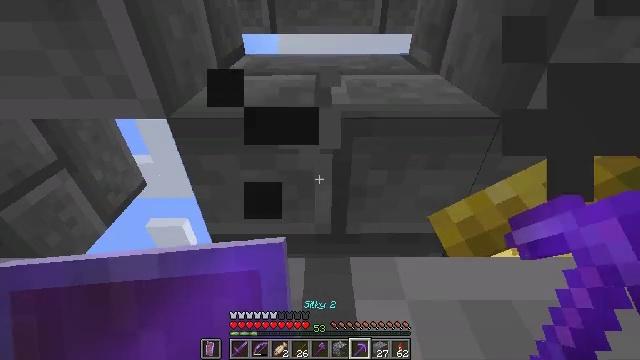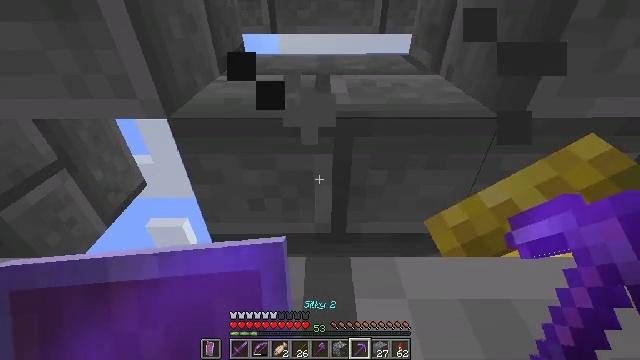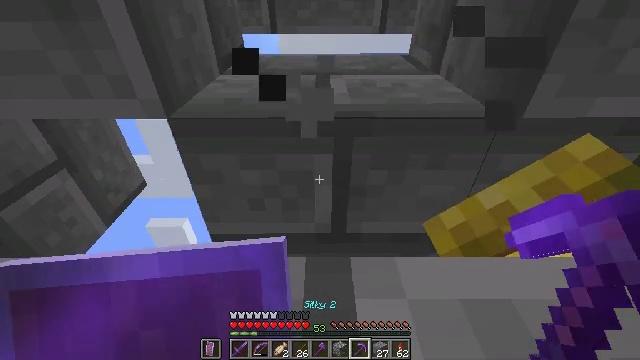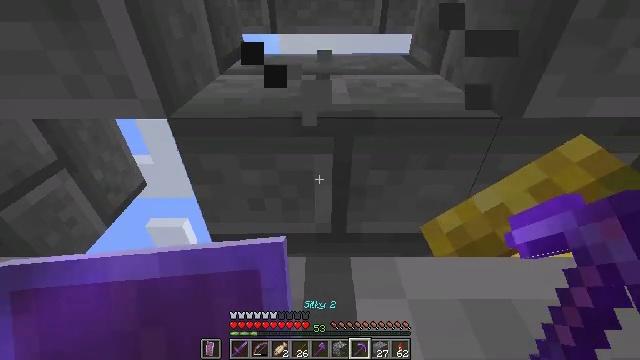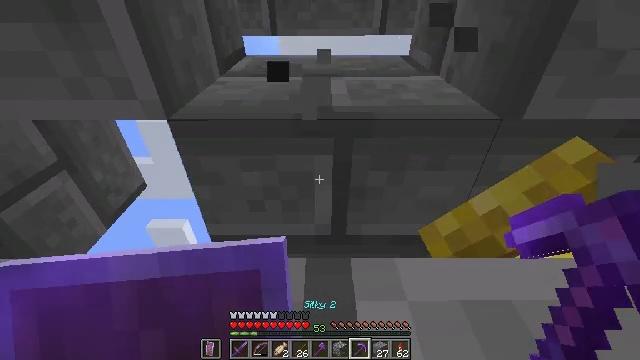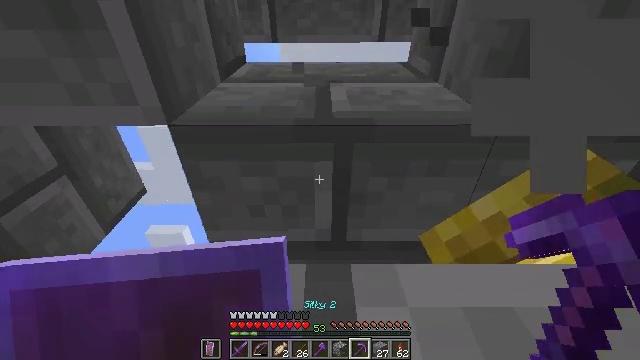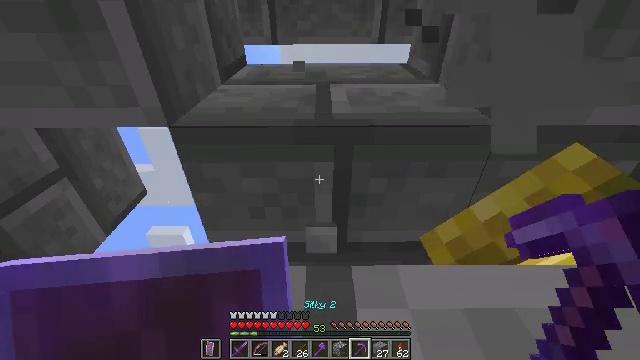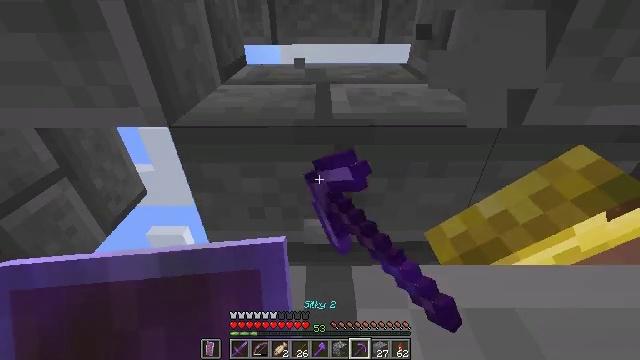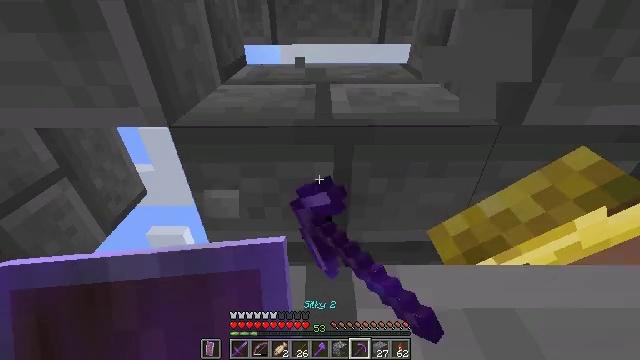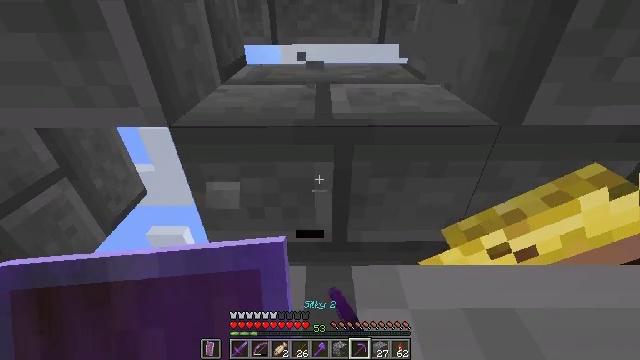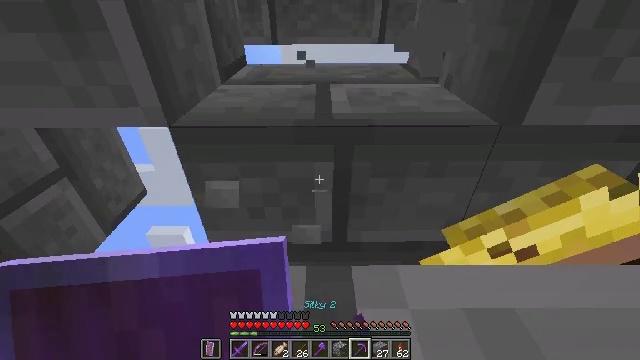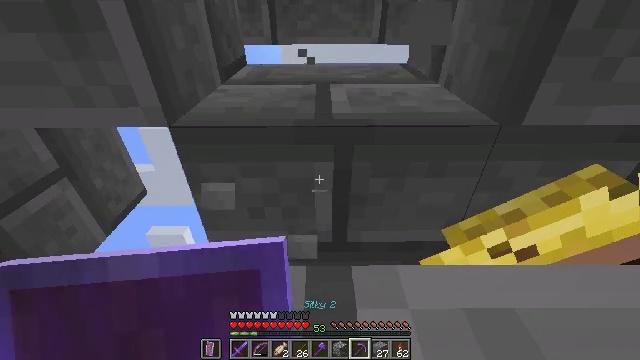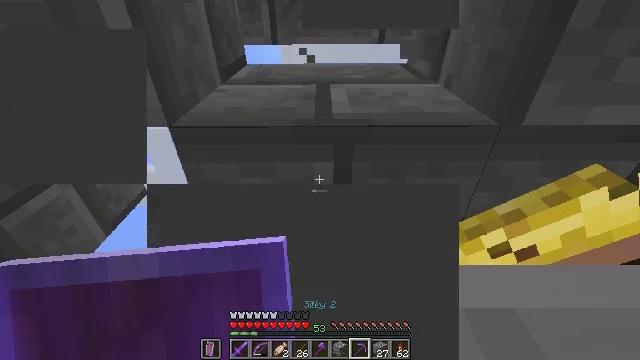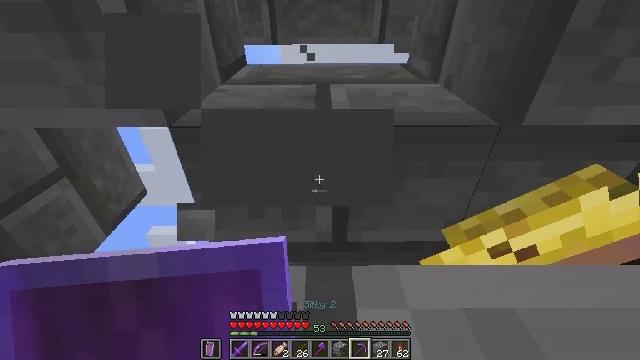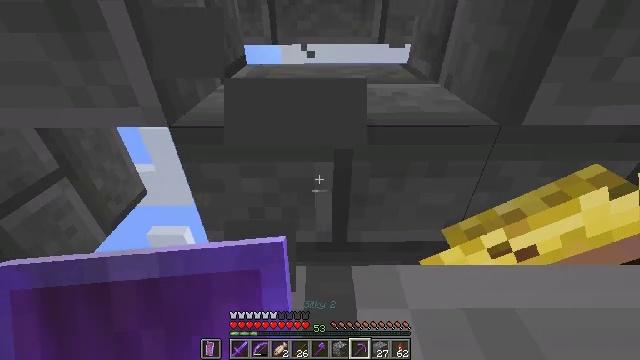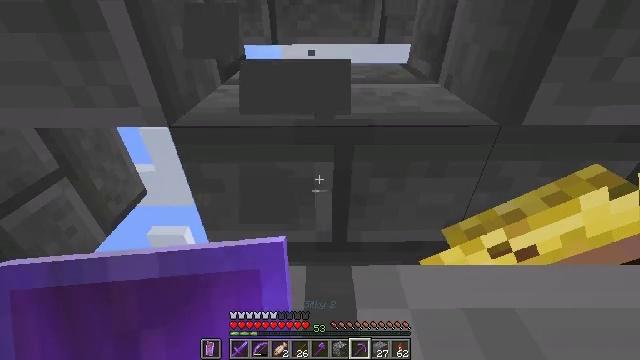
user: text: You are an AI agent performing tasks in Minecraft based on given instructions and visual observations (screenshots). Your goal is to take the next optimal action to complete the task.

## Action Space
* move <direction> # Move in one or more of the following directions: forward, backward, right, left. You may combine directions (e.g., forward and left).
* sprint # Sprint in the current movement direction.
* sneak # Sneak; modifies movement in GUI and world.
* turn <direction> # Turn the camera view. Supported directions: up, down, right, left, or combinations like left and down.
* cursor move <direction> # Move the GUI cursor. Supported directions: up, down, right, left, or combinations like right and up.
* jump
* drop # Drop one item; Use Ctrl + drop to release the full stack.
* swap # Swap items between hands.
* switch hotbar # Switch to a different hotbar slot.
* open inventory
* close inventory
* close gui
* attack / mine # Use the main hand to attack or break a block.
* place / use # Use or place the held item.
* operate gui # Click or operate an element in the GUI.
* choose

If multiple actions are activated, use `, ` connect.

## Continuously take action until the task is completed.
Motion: motion action
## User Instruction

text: Attack the stone bricks to gather materials.
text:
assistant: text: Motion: move forward, sneak
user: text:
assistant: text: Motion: move forward, sneak
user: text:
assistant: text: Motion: move forward, sneak
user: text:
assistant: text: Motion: move forward, sneak
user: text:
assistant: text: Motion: move forward, sneak, turn up
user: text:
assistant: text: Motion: move forward, sneak, attack / mine
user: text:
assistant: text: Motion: move forward, sneak, attack / mine
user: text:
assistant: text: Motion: move forward, sneak, attack / mine
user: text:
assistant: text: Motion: move forward, sneak
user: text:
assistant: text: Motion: move forward, sneak
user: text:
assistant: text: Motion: move forward, sneak
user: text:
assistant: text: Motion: move forward, sneak
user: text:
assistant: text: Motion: move forward, sneak
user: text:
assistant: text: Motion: move forward, sneak
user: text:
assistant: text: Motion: move forward, sneak
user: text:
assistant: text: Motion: move forward, sneak, attack / mine
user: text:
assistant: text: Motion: move forward, sneak, attack / mine
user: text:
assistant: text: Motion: move forward, sneak, attack / mine
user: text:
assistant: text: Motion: move forward, sneak, attack / mine
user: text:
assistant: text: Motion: move forward, sneak
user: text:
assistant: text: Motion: move forward, sneak
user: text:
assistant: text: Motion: move forward, sneak
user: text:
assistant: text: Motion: move forward, sneak
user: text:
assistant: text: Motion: sneak